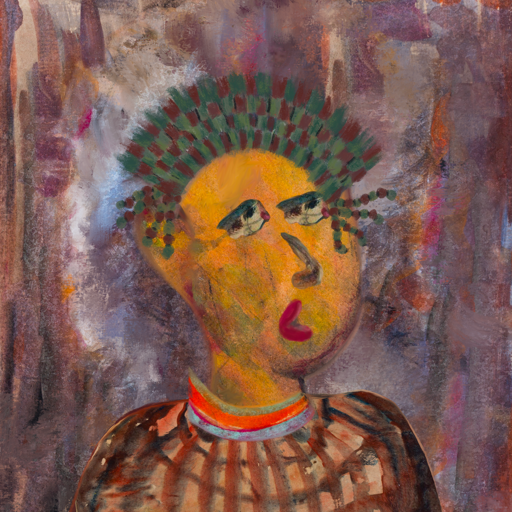
Background: Hypocrite, Head And Neck Side: Gypsy_Mother, Face Side: Pipe, Bust: Orphan, Hair Side: Blank, Head Accessory: After_Raid_Crown, Second Necklace: Blank, Necklace: Sisters, Baby: Blank